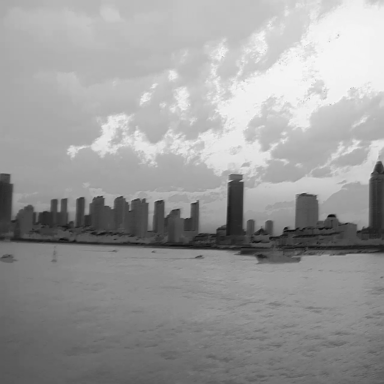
There is a warship in the infrared image.